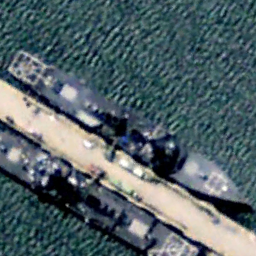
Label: destroyer